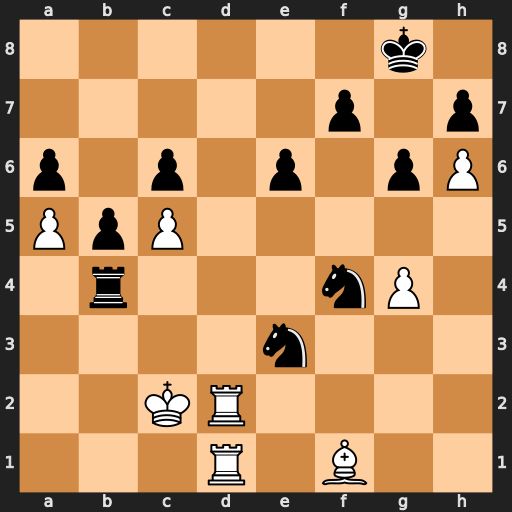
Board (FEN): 6k1/5p1p/p1p1p1pP/PpP5/1r3nP1/4n3/2KR4/3R1B2
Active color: w
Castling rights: -
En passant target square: -
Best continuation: Kc3 Nfd5+ Rxd5 Nxd5+ Rxd5 exd5 Kxb4